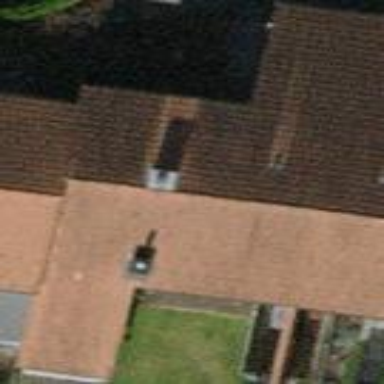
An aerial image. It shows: Terrace building.